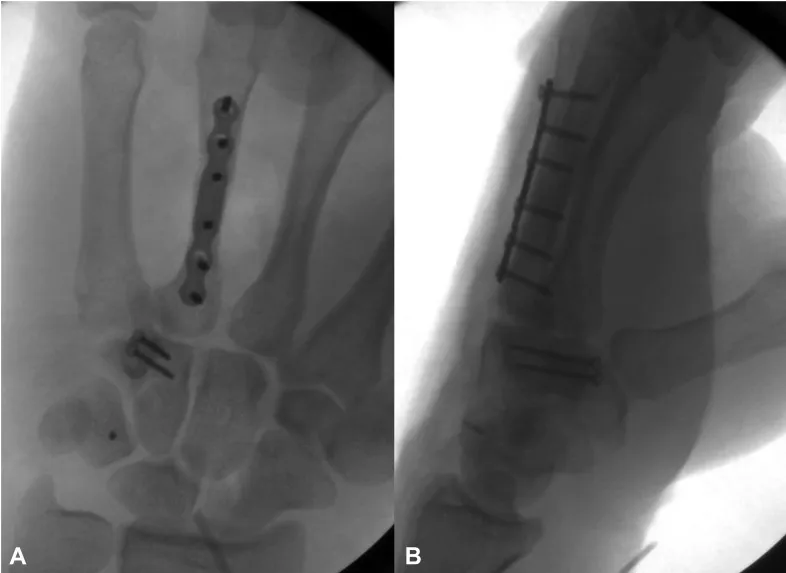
Two fluoroscopic views of the left hand. A Posterior-anterior view. B; Lateral view. These images demonstrate reduction and fixation of the metacarpal fracture with a 2-mm plate. The Nano Corkscrew FT can also be visualized in the triquetrum. The scapholunate interval is optimally reduced.
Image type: radiology (x_ray)